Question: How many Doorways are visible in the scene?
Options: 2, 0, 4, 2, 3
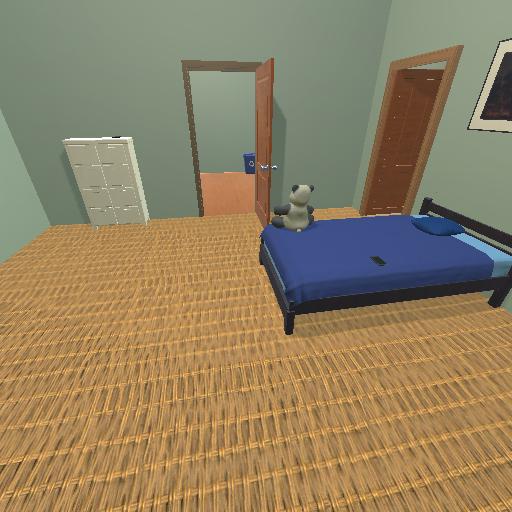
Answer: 2